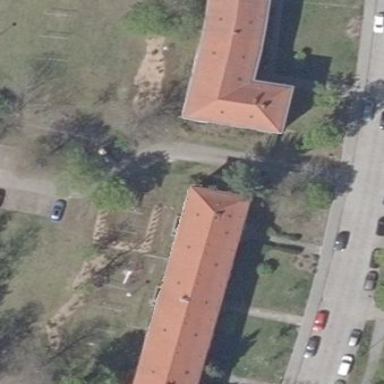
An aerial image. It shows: View of apartment building.